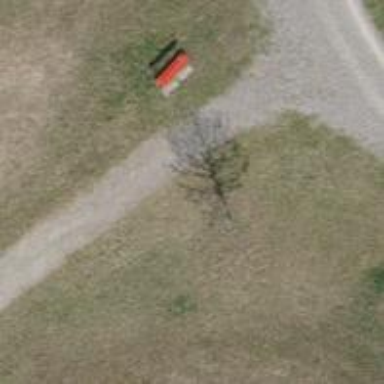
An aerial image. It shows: Red bench.